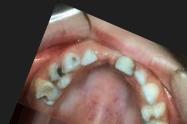
Condition: Caries